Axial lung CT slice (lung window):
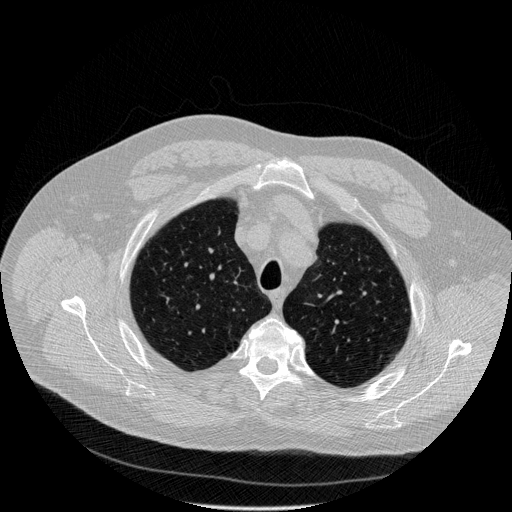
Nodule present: no